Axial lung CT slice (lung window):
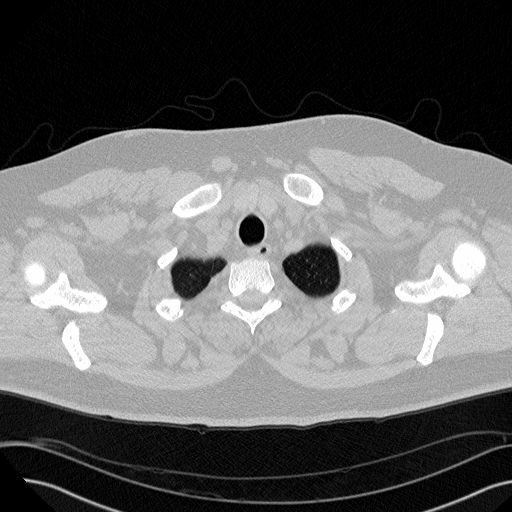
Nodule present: no